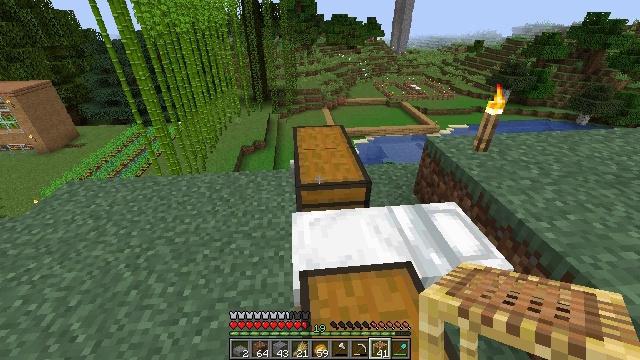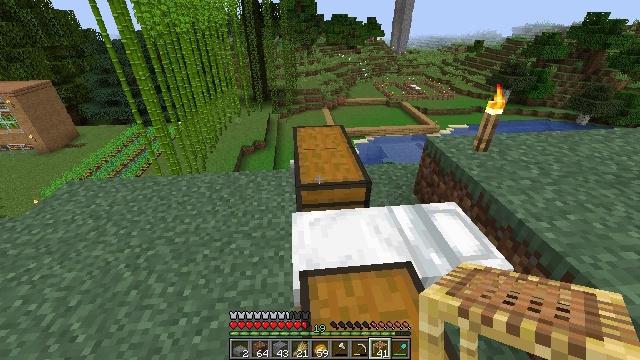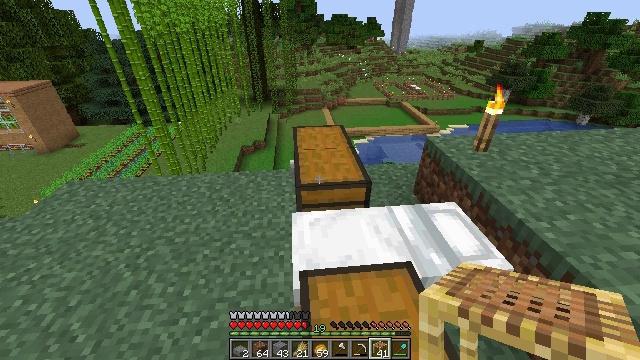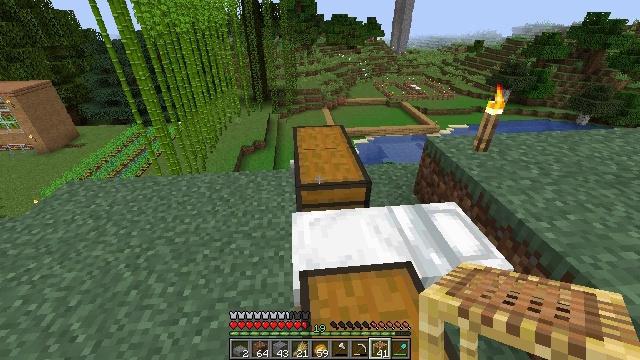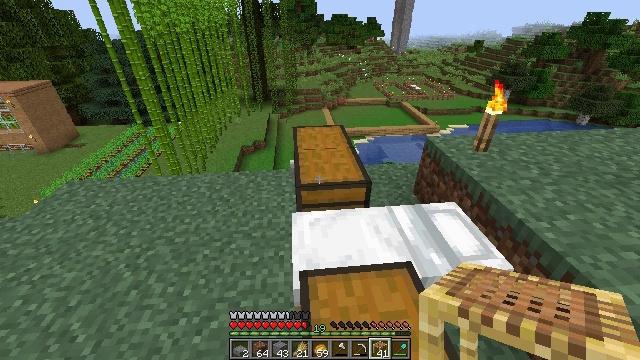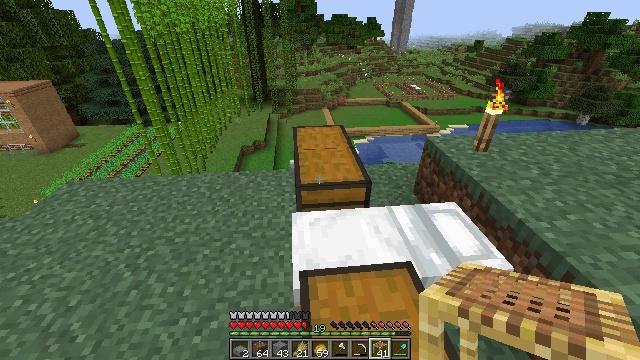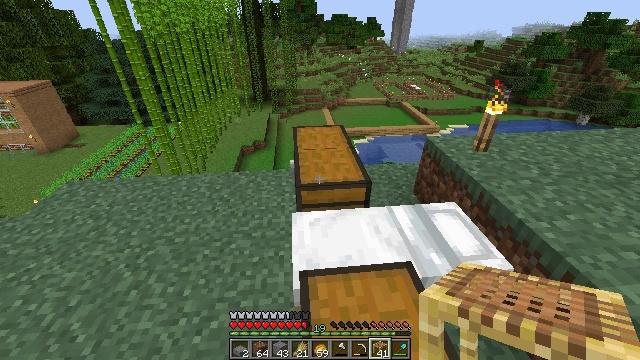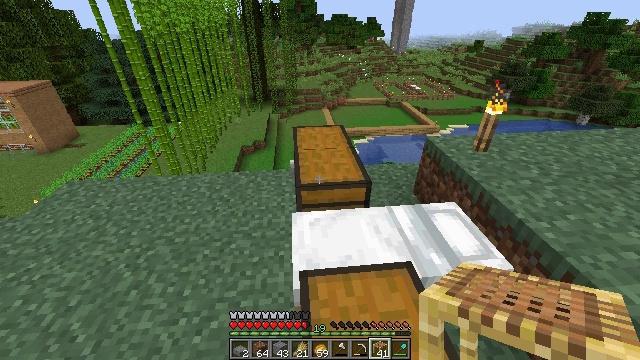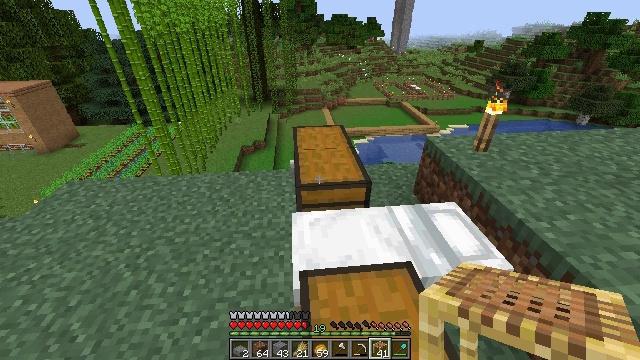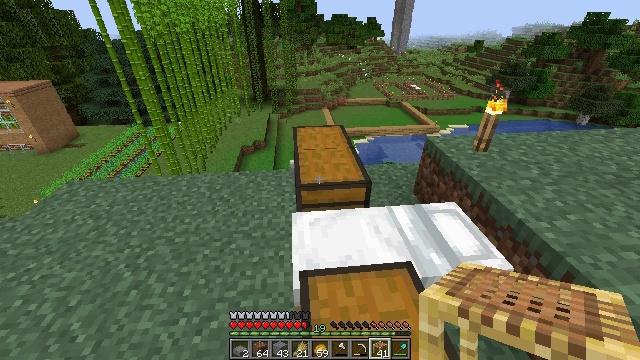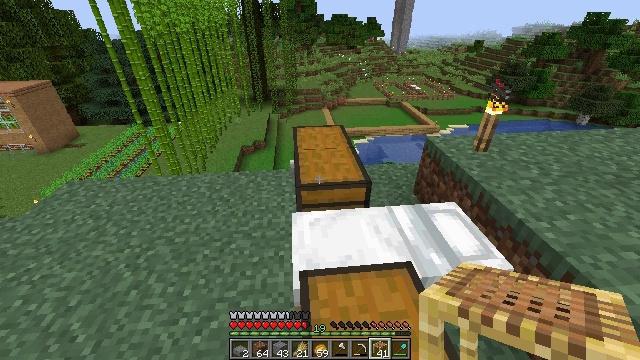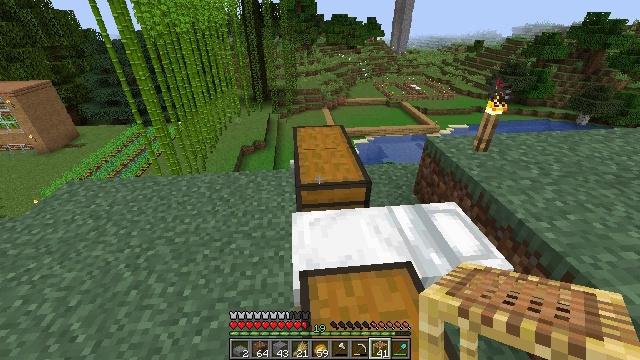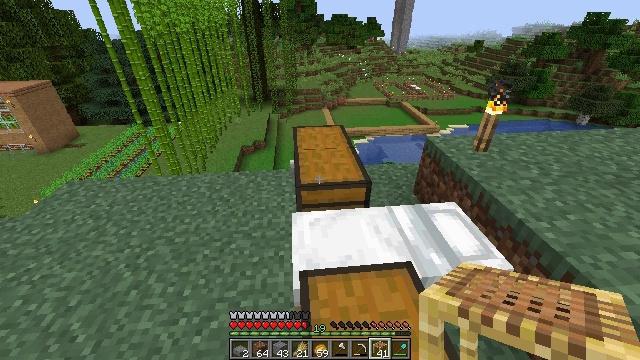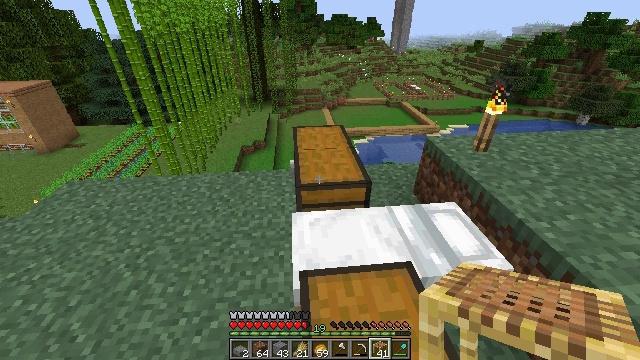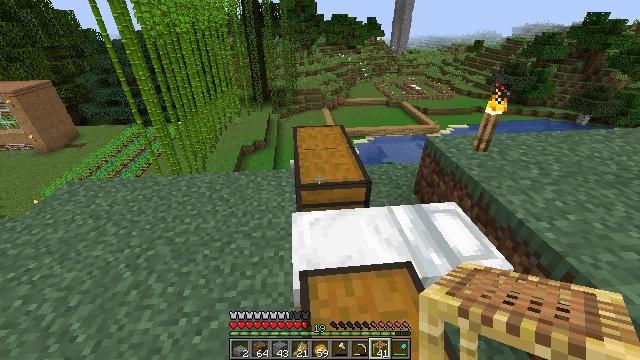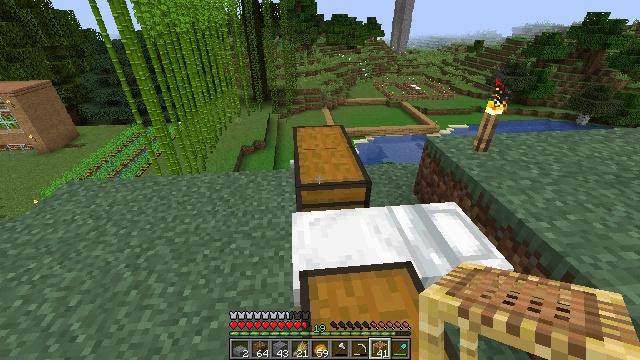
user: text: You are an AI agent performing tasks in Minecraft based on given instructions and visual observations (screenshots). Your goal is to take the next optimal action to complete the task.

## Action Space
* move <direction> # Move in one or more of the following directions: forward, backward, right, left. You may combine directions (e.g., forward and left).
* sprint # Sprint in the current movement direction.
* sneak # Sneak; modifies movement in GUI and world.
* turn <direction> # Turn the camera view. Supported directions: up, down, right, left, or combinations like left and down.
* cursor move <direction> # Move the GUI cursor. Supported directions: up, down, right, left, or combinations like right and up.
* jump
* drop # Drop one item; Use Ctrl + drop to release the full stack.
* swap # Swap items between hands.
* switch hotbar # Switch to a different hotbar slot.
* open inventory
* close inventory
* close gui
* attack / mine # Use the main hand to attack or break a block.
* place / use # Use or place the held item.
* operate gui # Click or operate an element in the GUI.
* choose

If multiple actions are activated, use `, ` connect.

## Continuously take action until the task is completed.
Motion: motion action
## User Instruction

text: Use sand and a furnace to craft glass.
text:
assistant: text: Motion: no_op
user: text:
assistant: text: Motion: no_op
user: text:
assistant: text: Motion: no_op
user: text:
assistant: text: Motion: no_op
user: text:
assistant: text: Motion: no_op
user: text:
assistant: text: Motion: no_op
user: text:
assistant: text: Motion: no_op
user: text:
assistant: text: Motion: no_op
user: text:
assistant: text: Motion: no_op
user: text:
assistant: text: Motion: no_op
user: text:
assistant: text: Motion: no_op
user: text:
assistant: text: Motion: no_op
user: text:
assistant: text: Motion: no_op
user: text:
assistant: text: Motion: no_op
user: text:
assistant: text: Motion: no_op
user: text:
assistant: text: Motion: no_op
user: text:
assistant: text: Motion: no_op
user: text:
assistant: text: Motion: no_op
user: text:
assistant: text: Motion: no_op
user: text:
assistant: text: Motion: no_op
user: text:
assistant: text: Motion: no_op
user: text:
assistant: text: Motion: no_op
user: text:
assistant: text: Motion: no_op
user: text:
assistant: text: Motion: no_op
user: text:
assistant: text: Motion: no_op
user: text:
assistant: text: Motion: no_op
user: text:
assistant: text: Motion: no_op
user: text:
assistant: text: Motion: no_op
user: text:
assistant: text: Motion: no_op
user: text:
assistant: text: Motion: no_op